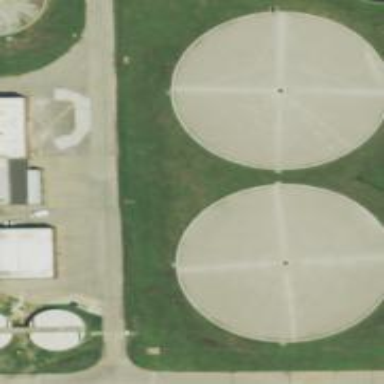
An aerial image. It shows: Wastewater basin.